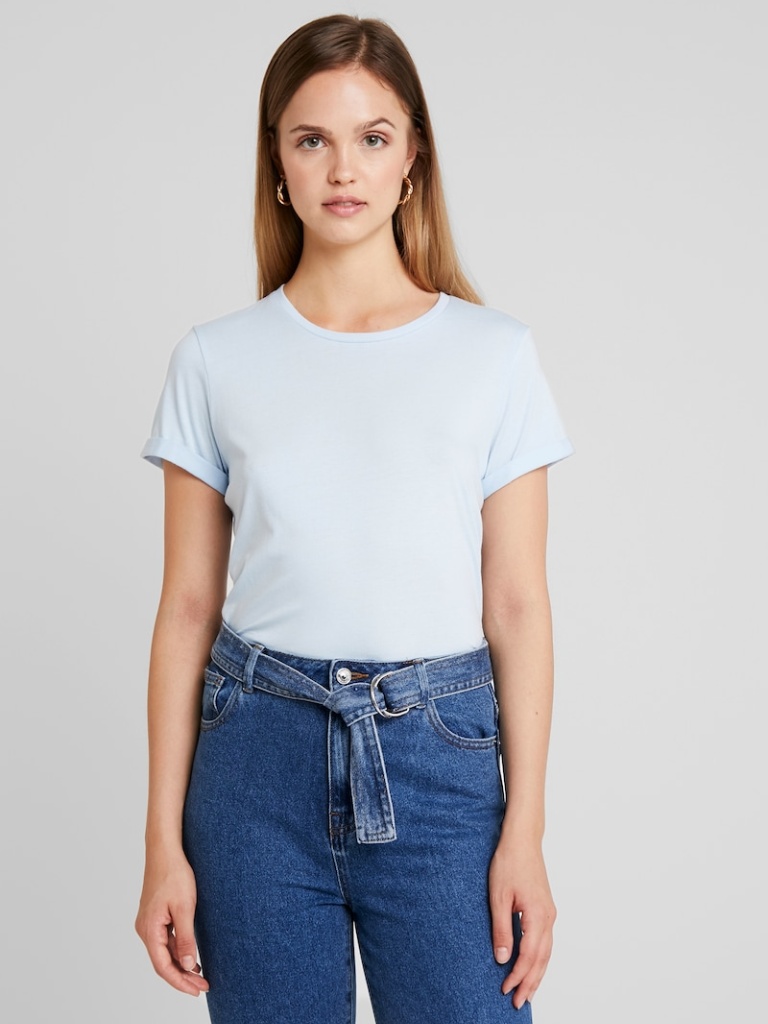
cotton relaxed short sleeve hip length Fully Tucked in crew t-shirt